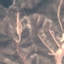
Land use / land cover class: HerbaceousVegetation